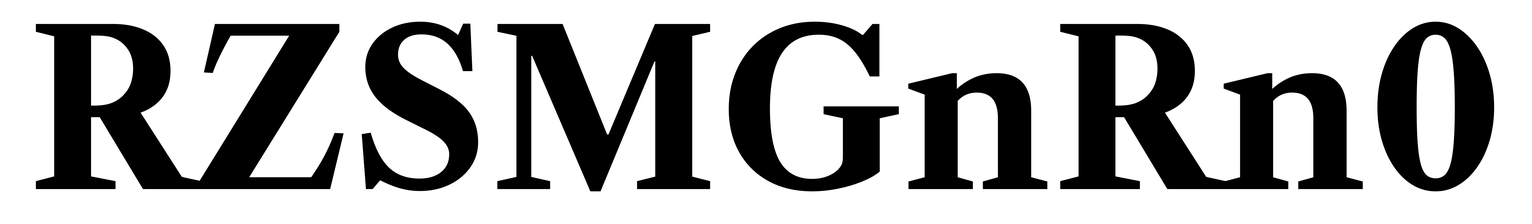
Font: LibreCaslonText_Bold